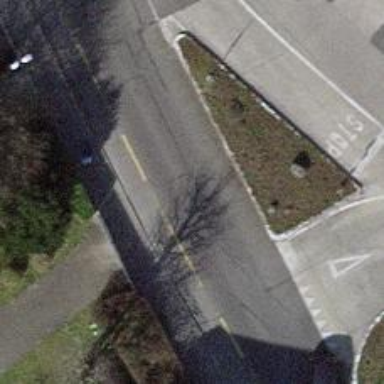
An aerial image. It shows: Driveway with sidewalk.